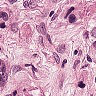
Metastatic tissue present: yes